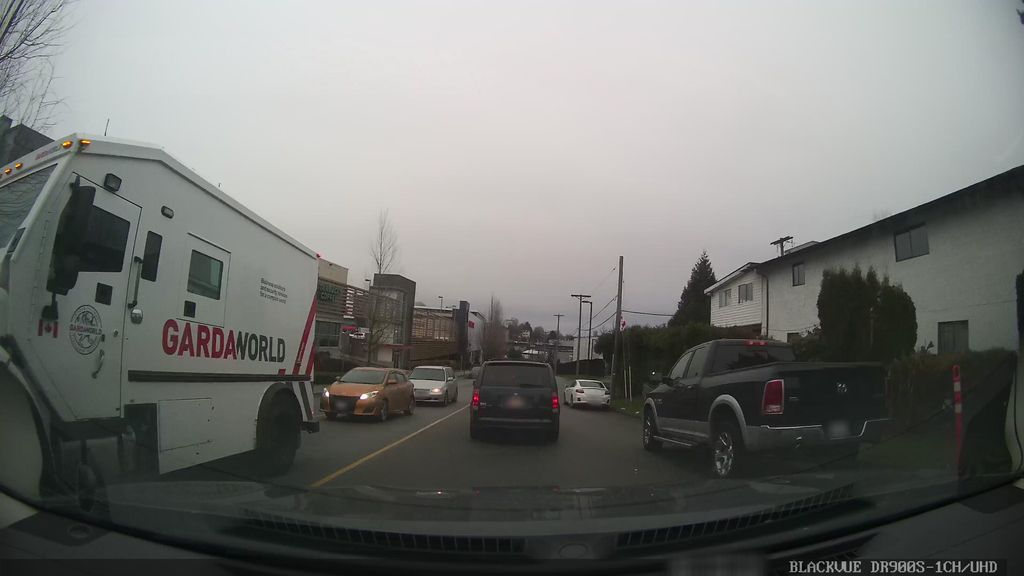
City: vancouver